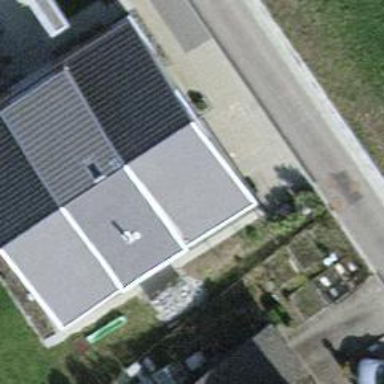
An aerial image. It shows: Detached building.